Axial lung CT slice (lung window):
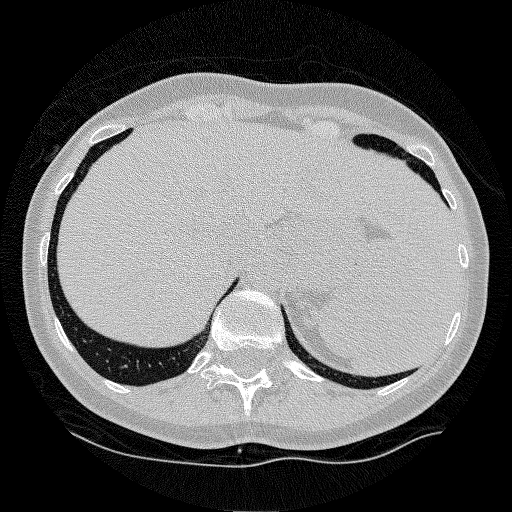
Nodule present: no